Question: I have developed a game using HTML5 and Javascript/JQuery. This game is a Tile based game and uses a Multi-dimensional array to save the map of the current level. The current array looks something like the code below for the first level:
'''
var map = [[1, 1, 1, 1, 1, 1, 1, 1, 1, 1],
[1, 3, 0, 0, 0, 0, 2, 4, 0, 1],
[1, 1, 1, 1, 1, 1, 1, 1, 1, 1]];
'''
Just so you know:
'''
0 = Floor
1 = Wall
2 = Block
3 = Player
4 = Goal
'''
The map when rendered looks like the following:

So basically what i would like to do is create a Map Creator for the user.
I would like every block in the image above to be click-able and when the user clicks on the square it cycles through the possible blocks in the game (e.g 0,1,2,3 or 4).
I have been trying to get this to work using the KineticJS library but with no luck.
Could anyone give me any advice on what to use or any information on how i could do this using KineticJS.
Thanks
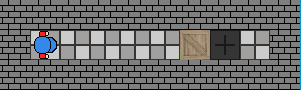
Answer: I can't comment on the KineticJS aspect of it, but couldn't you do something like: determine the click coordinates relative to the canvas, divide that by the size of your blocks (and round down) for each axis, and then you'd know which block was clicked. Edit that value in your 'map' and redraw that block on the canvas?
This is what I mean:
'''
<!DOCTYPE html>
<html xmlns="http://www.w3.org/1999/xhtml">
<head>
<meta http-equiv="Content-Type" content="text/html; charset=utf-8" />
<title>Maker</title>
<style>
#can{display:block; background-color:#666;}
</style>
</head>
<body onload="init();">
<canvas id="can"></canvas>
</body>
<script>
var blocksize=30;
var map=[[1,1,1,1,1,1,1,1,1,1],[1,3,0,0,0,0,2,4,0,1],[1,1,1,1,1,1,1,1,1,1]];
var can=document.getElementById('can')
if(can){ctx=can.getContext('2d');}
function init(){
can.width=map[0].length*blocksize; //adjusts canvas size to fit map
can.height=map.length*blocksize;
for(y=0;y<map.length;y++){
for(x=0;x<map[y].length;x++){
draw(y,x);
}
}
can.addEventListener('click',builder);
}
function builder(e){
if (e == null) {e = window.event;}
x = e.clientX; //where the click was
y = e.clientY;
offsetX = ExtractNumber(can.offsetLeft)-window.scrollX;//where the canvas is
offsetY = ExtractNumber(can.offsetTop)-window.scrollY;
x_grid=Math.floor((x-offsetX)/blocksize); //which block in the canvas was clicked
y_grid=Math.floor((y-offsetY)/blocksize);
map[y_grid][x_grid]++;
if(map[y_grid][x_grid]>4){map[y_grid][x_grid]=0;}
draw(y_grid,x_grid);
}
function draw(y,x){
kind=map[y][x];
switch(kind){
case 0:
ctx.drawImage(floorimg,x*blocksize,y*blocksize);
break;
case 1:
ctx.drawImage(wallimg,x*blocksize,y*blocksize);
break;
case 2:
ctx.drawImage(blockimg,x*blocksize,y*blocksize);
break;
case 3:
ctx.drawImage(playerimg,x*blocksize,y*blocksize);
break;
case 4:
ctx.drawImage(goalimg,x*blocksize,y*blocksize);
break;
}
}
function ExtractNumber(value){
var n = parseInt(value);
return n == null || isNaN(n) ? 0 : n;
}
var floorimg=new Image();
floorimg.src='data:image/png;base64,iVBORw0KGgoAAAANSUhEUgAAAB4AAAAeCAIAAAC0Ujn1AAAAGXRFWHRTb2Z0d2FyZQBBZG9iZSBJbWFnZVJlYWR5ccllPAAAAE5JREFUeNpiNDU1ZaANYAHiadOmEaM0KysLSOaCSYJg8rRpTAw0A6NGjxo9avQIMJqRdiUfDV3NQlI5SVIJPJpCRo0eNXrU6EFaqAIEGABIow4bXRyDLQAAAABJRU5ErkJggg==';
var wallimg=new Image();
wallimg.src='data:image/png;base64,iVBORw0KGgoAAAANSUhEUgAAAB4AAAAeCAIAAAC0Ujn1AAAAGXRFWHRTb2Z0d2FyZQBBZG9iZSBJbWFnZVJlYWR5ccllPAAAAEFJREFUeNpirK+vZ8AGGhsbcUkRqYaJgWZg1Gj6AUZIFFOeHjDVjEbjcEoho2XIaAoZLUNGU8hoGTKaQmgAAAIMAJeMK58/yjg2AAAAAElFTkSuQmCC';
var blockimg=new Image();
blockimg.src='data:image/png;base64,iVBORw0KGgoAAAANSUhEUgAAAB4AAAAeCAIAAAC0Ujn1AAAAGXRFWHRTb2Z0d2FyZQBBZG9iZSBJbWFnZVJlYWR5ccllPAAABrFJREFUeNpUVkluJMcVjTnHmimySRMtQw0I1koLH8v38Cl8Je+8lQWpW252iWRNOcScfj+LgtsJgixmZf74/00R/B9//5t1vjB6YkxJkadJCsE5jylzNgn6LOi3EIyxaZoY51JKISWbrynn6H3Ome7kjCIu5dGG291KFWVZ1PVcgrOvLsP+70JRPl9U/ev7jOV5vRAjluHKWGubuoopilM3GlN0g00p4dHr+28NfnVdb+Y/buLD9cJ9XRSmLJvFEj9loXe7DZYpi0qtFvWlG1jKMSbng9FGSkwvU4rGGHqbTUBAa42KKaaJFp2BYvyPaZhUKoY4iQnYACOtVJ6yCs41bfvx0yHsu5Rz4lpI9fNvz6UWVWnu73b9YEPKt5u268fR+d1qobVic7Mp5eB8fzkLXbRN+Xy8PN5uyrrVAstydSVku6w7yc7nS1Ho7bL90+3qeOlHF3fb9aZ1Uom6afZPXyrFNpsVA5FCoJYPPoSoJCsLw2RRW4dplOS9ZSYlBXKvAwZnN+tVmjJNmSej1ekyvhxOy7oQmaFBQAoUoCJTFEphOCES3g0Yn0tjtDYssQzCeF2RCESeFUPqEeLL4RwCiqM6A8vfvb/DEK/nDgMA5aZtcOGrGAMhh26Ch7DwvJGgJAwJwFSA3lsLTYo4i2ax3k5SdwPmi81yCShBS3BhXZd1WR268fXUMbBVlG8SmSnks1SkkgqExzzzjNeCLktMSUYoihLgsRQA0+HcnY/Hq7Bo3JzbUi6aMgQs5EEM7qQYoWe4CJ4AeCnEDGSLAtq4eurNZigNtdEiSq+bwpjy9dj1fU9PCO6806ZY1cAuH4/d6XDAk1LpWZTQWcQQXEkfMmhgJFoyqrMWHxVKj+MowUNRAHEm8826/fnj5/tbcXNzg69AL8R+tys7F/p+yJNjxCBPUfsQm8pAZ6iLNaboSeaMQZcYjkprBaoxIPfel8ag35v1ooea98+STaYwIBq14CLo9PU8DKO7f3czW0nHnGEoF6ZS5WVbQTlXLqh9/ME4oBVTwBpKsNKowqjdqr0MPuZptO50OiODIO13d998eH9fN/WX56OzLieqC0qrUiK10PHHT7/hDtwP9N9oBE7aaGgHDXIJKHlZN4/vdvBtYJJLBYN3l0t3OUM3KXqkwunSR9IxiXUOnMk6JzSIzVQaajZa/y/GggdoyuhZWPhQbDerQgk+Jec8kIU2vHOllusFmsiHw8tgHcWeD3hjDKTFa8CRQiIQJK9PwJppkFldc4fwZVNVFrff3NgkziNQRYskCaUUMsz2fWfjMNih70mFKCcptSZSLGlcXeP8mpuuu4RCAVauNOIRlQAOF2y3rIB7pjGRbR4FEISrtnI+wjD7l1etpKlqzclAWAJap/BAi9bZq2gCiVtByAit/ecnKA8uRhsotF41pqwuNgz9AIApHrhoF43Kbrtd//NfP9lhID8S8LmuGkAn4iYJ0gmcxDRPgMm7kcFimTCBJLEmCmHW2+0SMWuRP1Kn4FEkeA8EFc9//fGH/zyfl4tm9GnG821LIw9RDcTKBAFN6BqwXTcUNw4wQ103aBz/t22D947nHhsVlabACIA+uPFmu/rl0xM0DwAz5jRGzHagrg2ykb/tVRiBcmAOg0RXpK0W03GBBIdv9y9H9PW22wHalOw4fvtwezxe8Az4nuYo5d0JecSQXmRZQbVyCuCZWJo5EErNoTNpMWH8zbJdLlcztAyYIDvRVlsZ7+1fPjzgKIAihCVSHhlIpwPv4d00G2zeZLnBG3PRRIKOmJRxOErUVbFb1UoXL10gbrsuzKOVRTFeLnjXWoQS9kuhyAWlRtdYbQw4V4TexTwn70hxrJ2zeBQIHA8XTAqpAcVVWwO4f//6ebOsX49nZcpge9UsYAnUwURgIGpucLb56dfPz4czqPHIpf3vcODgArIfEGMW0I4tresHnHxoTK1lHPFk1bQnz+4267HvFosFOI8h6aL0zqphbeuhhou///PD99+9BwIY5cO390DfOgTqgNIQDKCHOTeLGoOTiQUdGhaVXjUFghNCN7yhjPN0/b7fLzdbRZZgEqWtD2Kiw5gkqVxPUpQkHLscI3dl2kgnHE7KqppTgo4C866dJzWhfTJLSudueHh8/OXTFwXekOHL1fLw8enx4Q46pN1yThlgXTA6GZA8rhvi9VQzax4yYtcwouMOtEz5B7qR2iBvu14ozAP+X/bP68Y875/Q1Jy20YZsNMSM3MBJISK4Z7ExaMvi7CE4nkO5MJGKkVToBy5Am4xjk4T5yv8KMAAKNJRh2Lhx4QAAAABJRU5ErkJggg==';
var playerimg=new Image();
playerimg.src='data:image/png;base64,iVBORw0KGgoAAAANSUhEUgAAAB4AAAAeCAIAAAC0Ujn1AAAAGXRFWHRTb2Z0d2FyZQBBZG9iZSBJbWFnZVJlYWR5ccllPAAAATdJREFUeNpiNDU1ZaANYAHiadOm4ZLGZfGi+fPxmzt52jQWPNJAc/8rKSGLMN679//+ThBD0Z2g6UwMNAM0NJqFVA3AoCAmrAkbDQxcUiOQgNGQhGHc+QpTKi5RjMgEw4LVXKyGQgBE6my5GFwNkF1VW9vc0MDMzIwvGvGbi2wB0EQ4+8mTJ4kpKTRJIRDXFJWU4DSaSCdjOhzCffP2bVxiIk3SNZqzaJxlsrKyqGjiZFhhR2NX58JcjRwJZANIEQ0MiSFS8iGnRXSjgUUBmjR+g5BTG0Tj6dOnqexqiLknTpzAFyBEOhyteAKSJ0+eRCueWLCWkJCSE2umh1uM7ALkcCBQXkPKX6xFM1ZTyKllMGt0SC1BjAUk142wxoIpQdOHX2MBGJmMGKUKpLFATFgz0q45CRBgAHQ6gQd/qFgwAAAAAElFTkSuQmCC';
var goalimg=new Image();
goalimg.src='data:image/png;base64,iVBORw0KGgoAAAANSUhEUgAAAB4AAAAeCAIAAAC0Ujn1AAAAGXRFWHRTb2Z0d2FyZQBBZG9iZSBJbWFnZVJlYWR5ccllPAAAAFtJREFUeNpilJSUZKANYAFiGRkZqpv75MkTJgaagWFv9BMwGA2QUaNHttEsmPmCYMbBJYVWzNHR1XgKWIh7iS+BR1PIqNEjIaPjAaQ2V0bDGktYk9S6IB4ABBgADi4U6URvDncAAAAASUVORK5CYII=';
</script>
</html>
'''